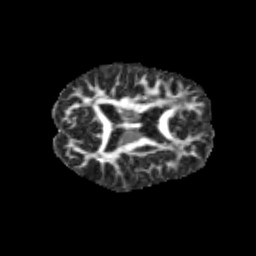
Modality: FA
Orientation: axial
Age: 9
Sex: male
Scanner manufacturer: siemens
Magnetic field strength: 3 T
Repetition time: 3.8 s
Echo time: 0.07 s